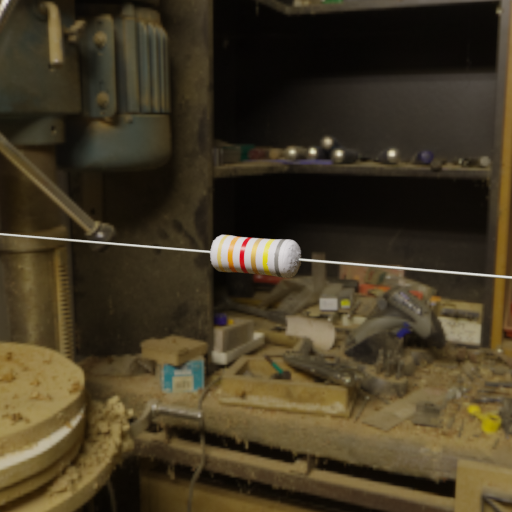
Resistor colour bands (in order): gold, orange, red, gold, yellow, gray